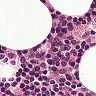
Metastatic tissue present: no